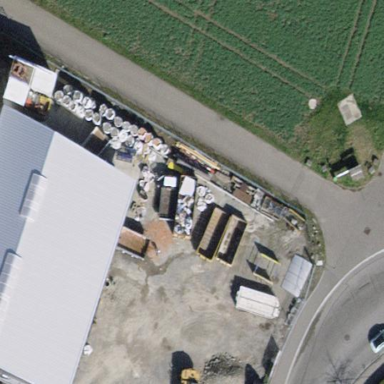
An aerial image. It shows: View of roof of building.